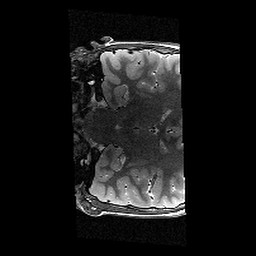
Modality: T2w
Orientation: coronal
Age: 13
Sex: male
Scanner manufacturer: siemens
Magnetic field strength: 3 T
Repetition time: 8.46 s
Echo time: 0.067 s